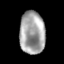
Tissue: skin
Cell type: Epithelial cells
Senescence score: 0.8717
Nuclear area (px): 1056
Mean DAPI intensity: 163.244